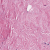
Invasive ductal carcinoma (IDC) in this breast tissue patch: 0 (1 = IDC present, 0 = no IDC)